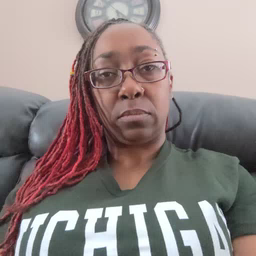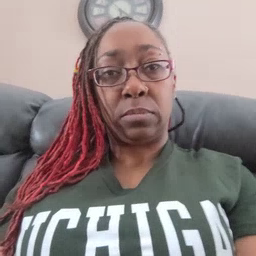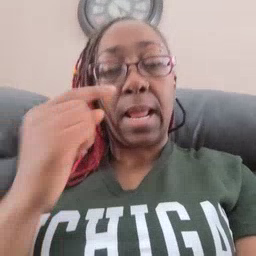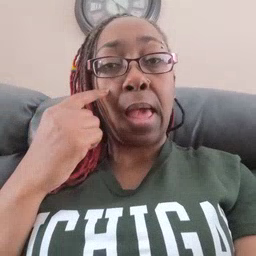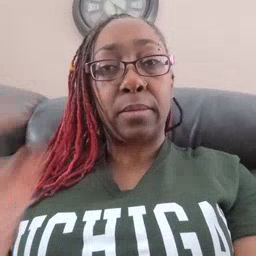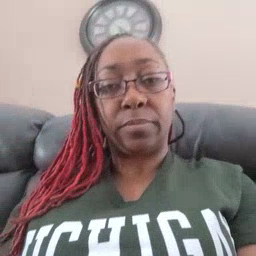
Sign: eye